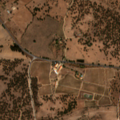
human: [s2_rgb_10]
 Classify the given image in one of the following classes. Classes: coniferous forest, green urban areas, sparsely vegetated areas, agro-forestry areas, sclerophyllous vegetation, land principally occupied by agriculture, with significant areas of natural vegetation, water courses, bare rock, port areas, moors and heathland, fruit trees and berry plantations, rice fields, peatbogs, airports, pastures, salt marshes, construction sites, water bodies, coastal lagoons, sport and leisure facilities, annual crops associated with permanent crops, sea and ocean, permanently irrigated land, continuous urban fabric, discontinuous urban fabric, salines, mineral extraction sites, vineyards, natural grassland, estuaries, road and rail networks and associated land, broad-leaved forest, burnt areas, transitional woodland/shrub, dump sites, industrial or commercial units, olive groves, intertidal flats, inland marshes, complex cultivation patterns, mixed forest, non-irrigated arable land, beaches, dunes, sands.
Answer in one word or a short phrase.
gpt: non-irrigated arable land, vineyards, olive groves, annual crops associated with permanent crops, agro-forestry areas